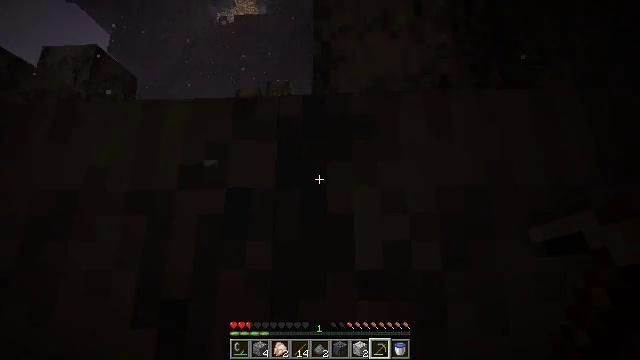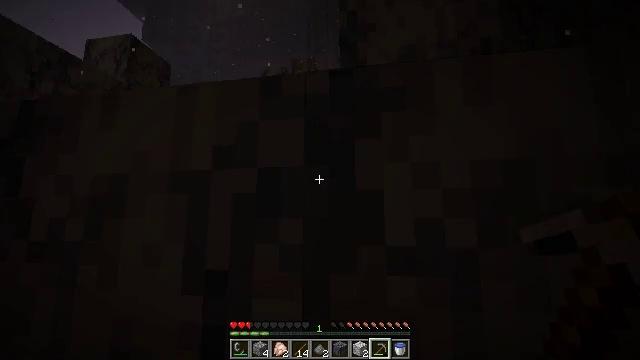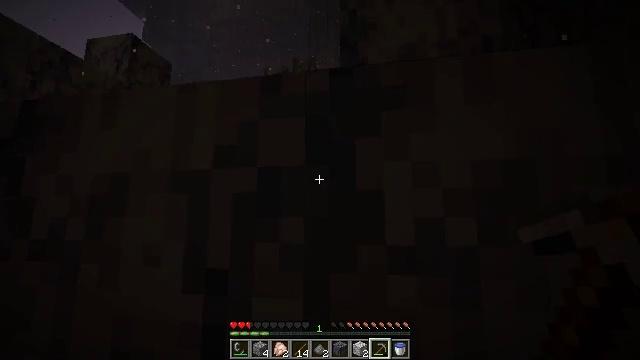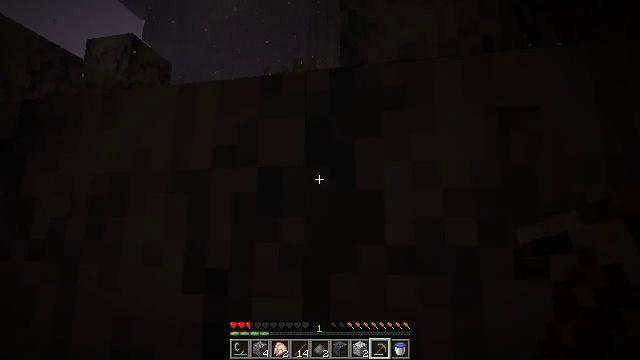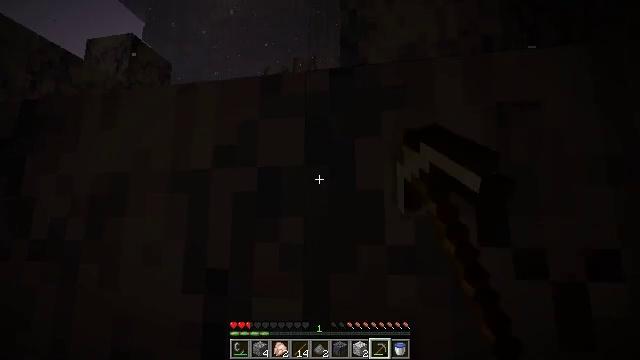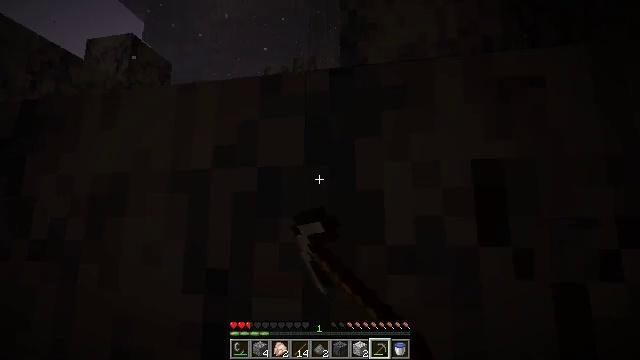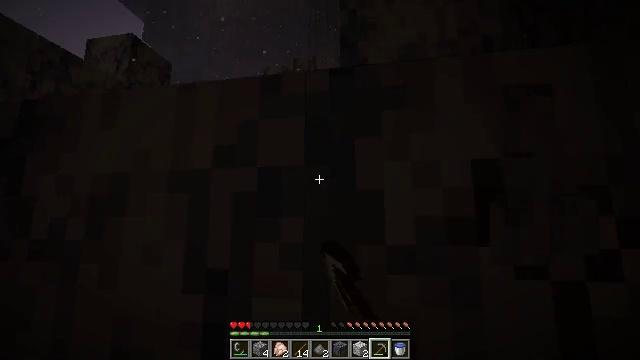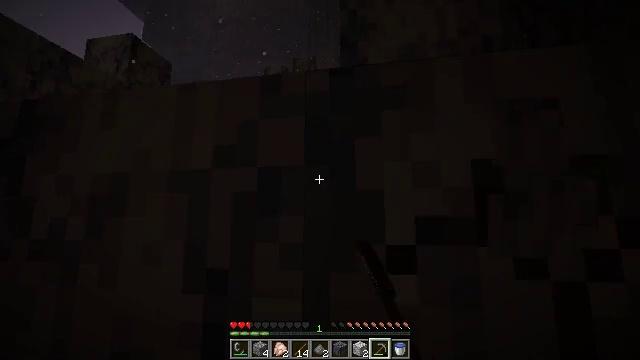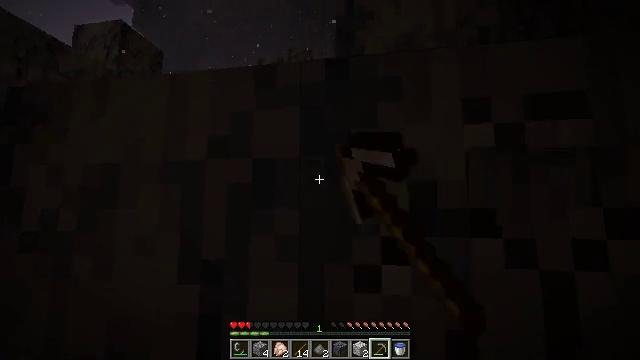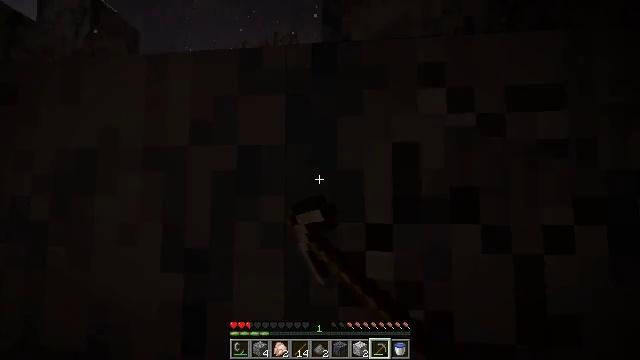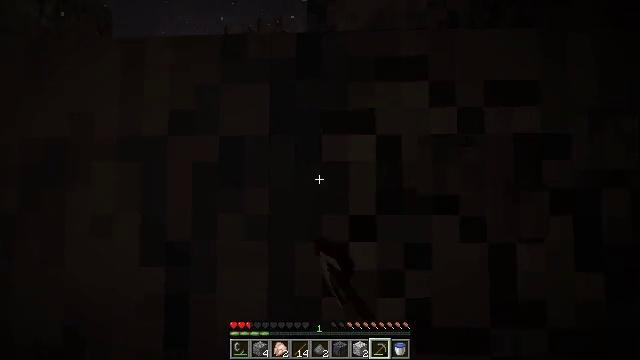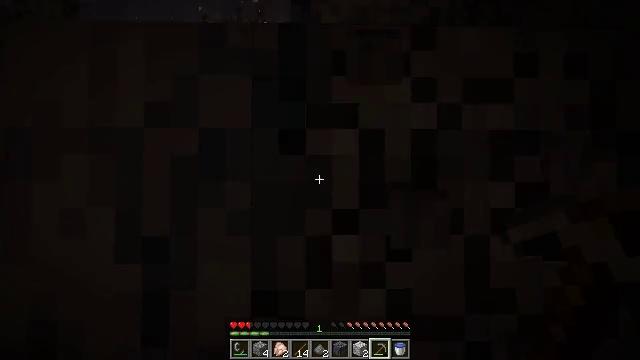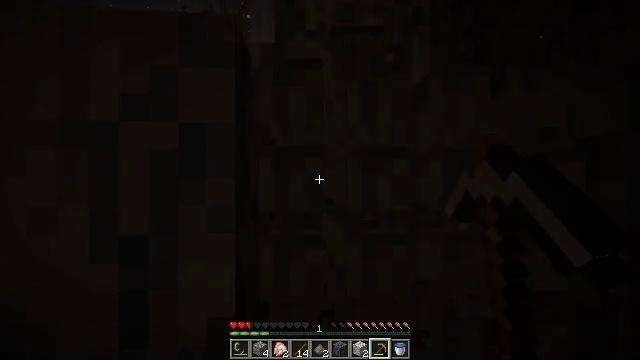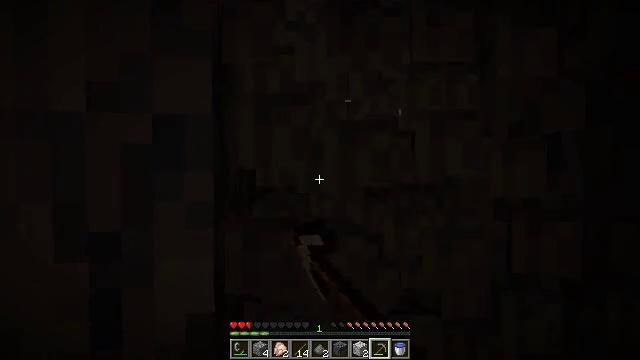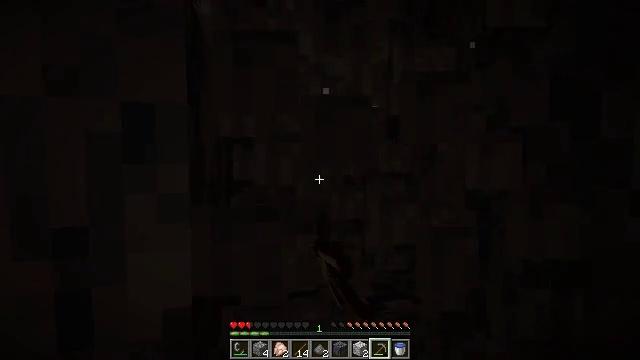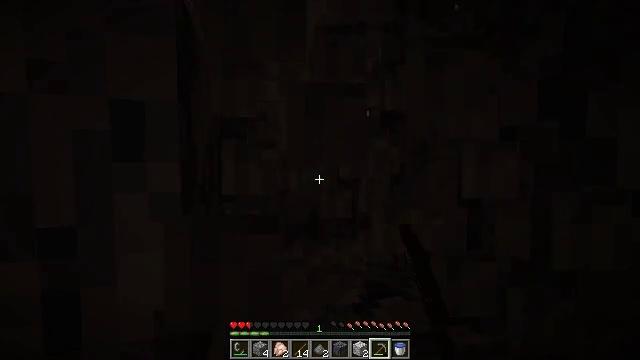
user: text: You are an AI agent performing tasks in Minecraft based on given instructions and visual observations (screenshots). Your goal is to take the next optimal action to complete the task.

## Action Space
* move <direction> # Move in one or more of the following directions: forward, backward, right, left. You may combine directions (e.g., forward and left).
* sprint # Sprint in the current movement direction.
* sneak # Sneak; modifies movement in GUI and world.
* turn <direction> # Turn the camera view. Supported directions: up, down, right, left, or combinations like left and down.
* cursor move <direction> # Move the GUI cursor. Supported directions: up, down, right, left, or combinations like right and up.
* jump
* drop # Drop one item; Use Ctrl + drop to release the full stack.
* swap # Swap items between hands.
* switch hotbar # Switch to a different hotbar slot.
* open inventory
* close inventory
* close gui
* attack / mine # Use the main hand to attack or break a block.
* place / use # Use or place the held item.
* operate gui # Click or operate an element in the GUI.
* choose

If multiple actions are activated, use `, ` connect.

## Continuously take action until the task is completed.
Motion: motion action
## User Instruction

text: Obtain basalt from the terrain.
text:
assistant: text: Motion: turn left and down
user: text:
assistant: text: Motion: no_op
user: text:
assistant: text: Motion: attack / mine
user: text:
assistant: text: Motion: attack / mine
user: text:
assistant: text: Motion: attack / mine
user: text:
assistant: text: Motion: attack / mine
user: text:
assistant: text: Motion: attack / mine
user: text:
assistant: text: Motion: turn right and down, attack / mine
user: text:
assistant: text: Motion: turn right and down, attack / mine
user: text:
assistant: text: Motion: turn right and down, attack / mine
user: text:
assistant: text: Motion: turn right and down, attack / mine
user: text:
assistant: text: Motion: turn right, attack / mine
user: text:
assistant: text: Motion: turn right and down, attack / mine
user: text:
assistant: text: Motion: turn right and down, attack / mine
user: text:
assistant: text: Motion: turn right, attack / mine
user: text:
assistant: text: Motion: attack / mine
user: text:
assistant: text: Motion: attack / mine
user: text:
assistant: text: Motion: attack / mine
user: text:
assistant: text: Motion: move forward, attack / mine
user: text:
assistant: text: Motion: move forward, attack / mine, jump
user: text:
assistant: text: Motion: move forward, attack / mine, jump
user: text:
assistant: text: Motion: move forward, jump
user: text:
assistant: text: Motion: move forward, jump
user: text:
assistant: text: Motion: move forward, jump
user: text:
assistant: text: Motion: move forward, jump
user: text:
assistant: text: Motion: move forward, jump
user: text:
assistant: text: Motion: move forward, jump
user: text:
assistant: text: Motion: move forward, turn left, jump
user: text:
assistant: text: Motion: move forward, turn left and up, jump
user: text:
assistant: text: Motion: move forward, turn left, jump